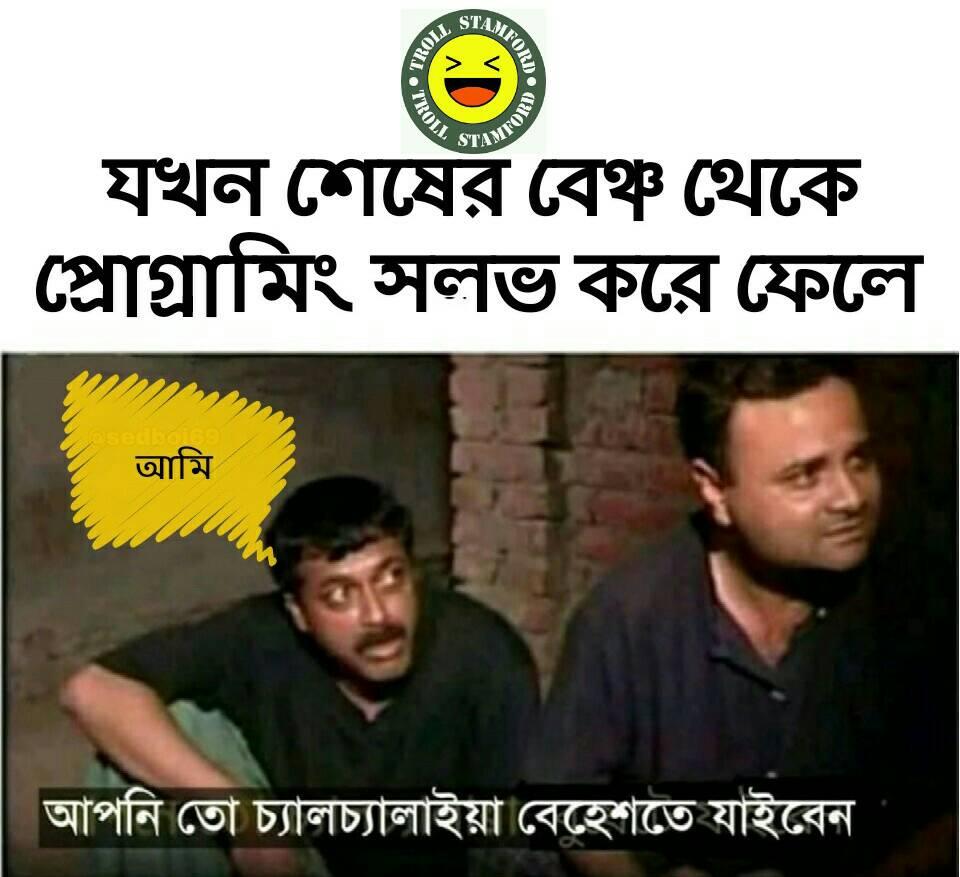
Caption: যখন শেষের বেঞ্চ থেকে প্রোগ্রামিং সলভ করে ফেলে    আমি    আপনি তো চ্যালচ্যালাইয়া বেহেশতে যাইবেন
Label: non-hate